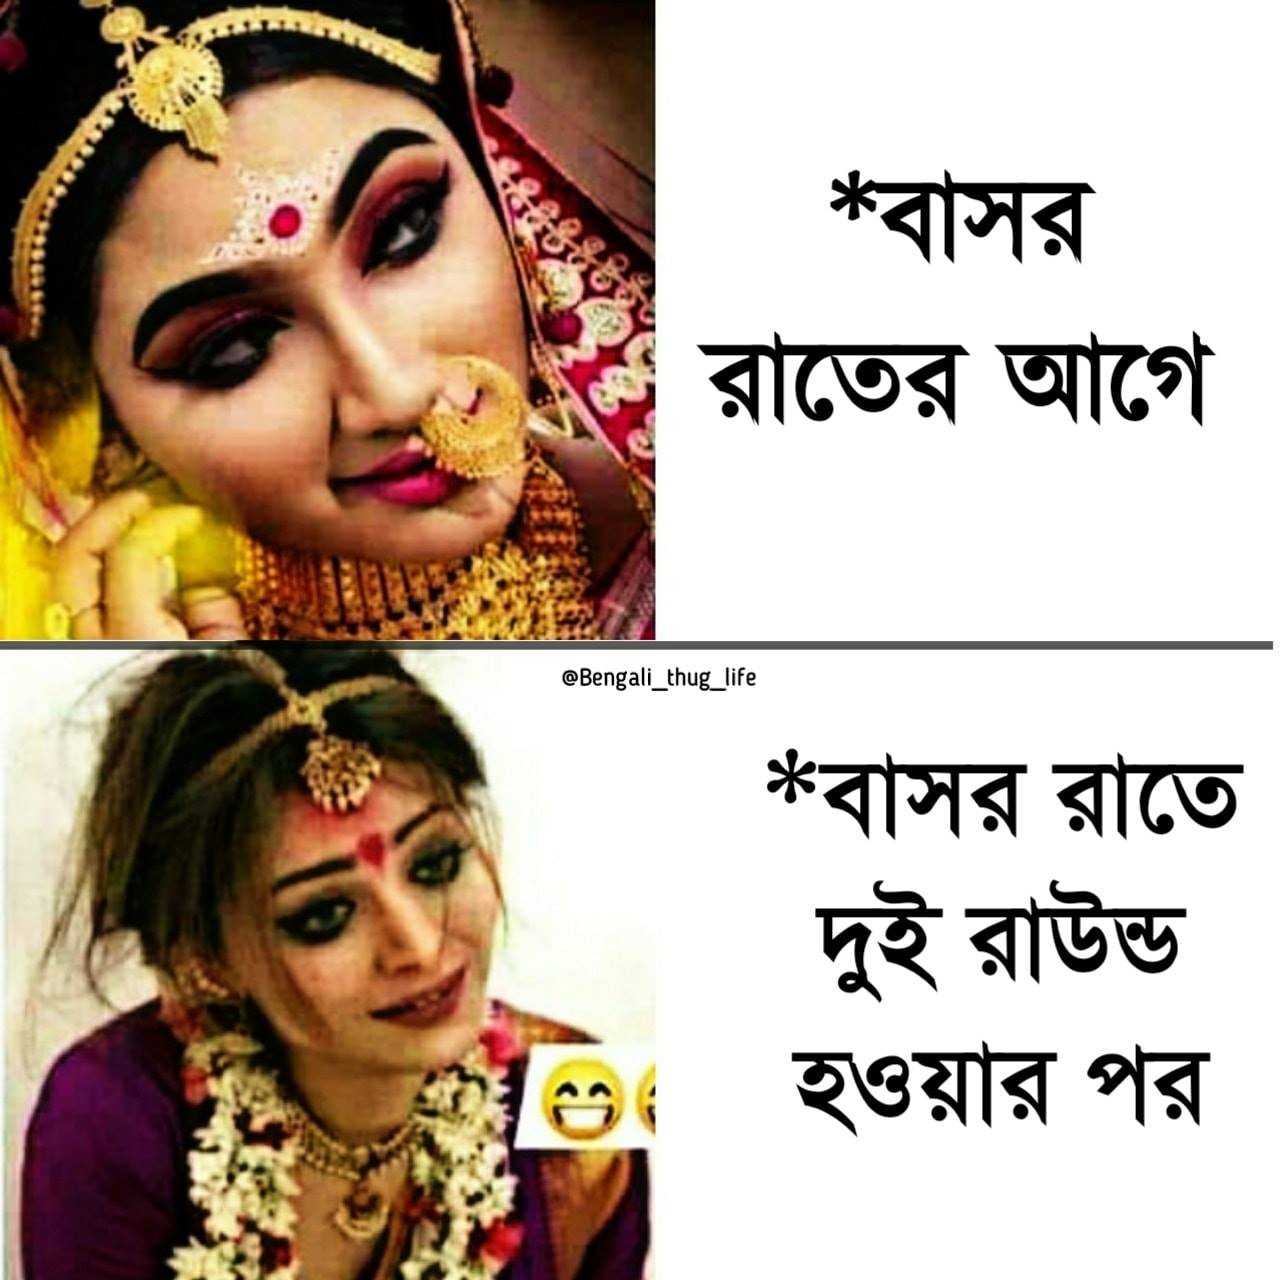
Caption: *বাসর রাাতের আগে     *বাসর রাতে দুই রাউন্ড হওয়ার পর
Label: hate